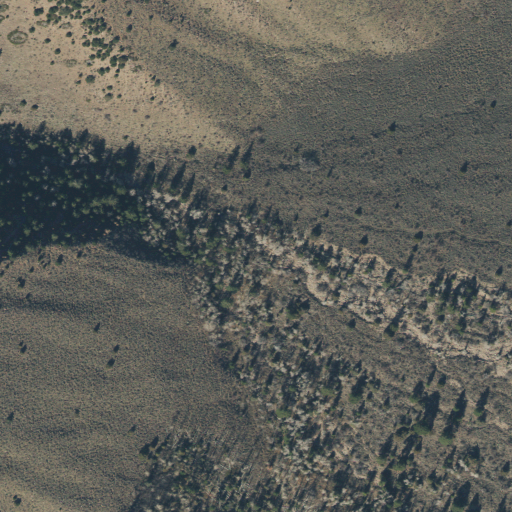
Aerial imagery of valley in Utah named Hells Canyon containing evergreen forest, deciduous forest, and shrub